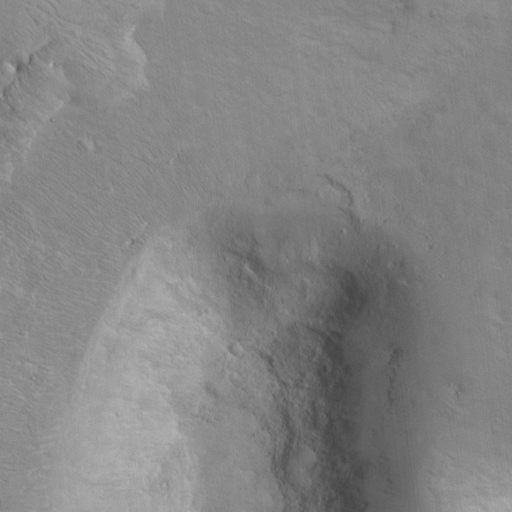
Classes present: Background, Cone